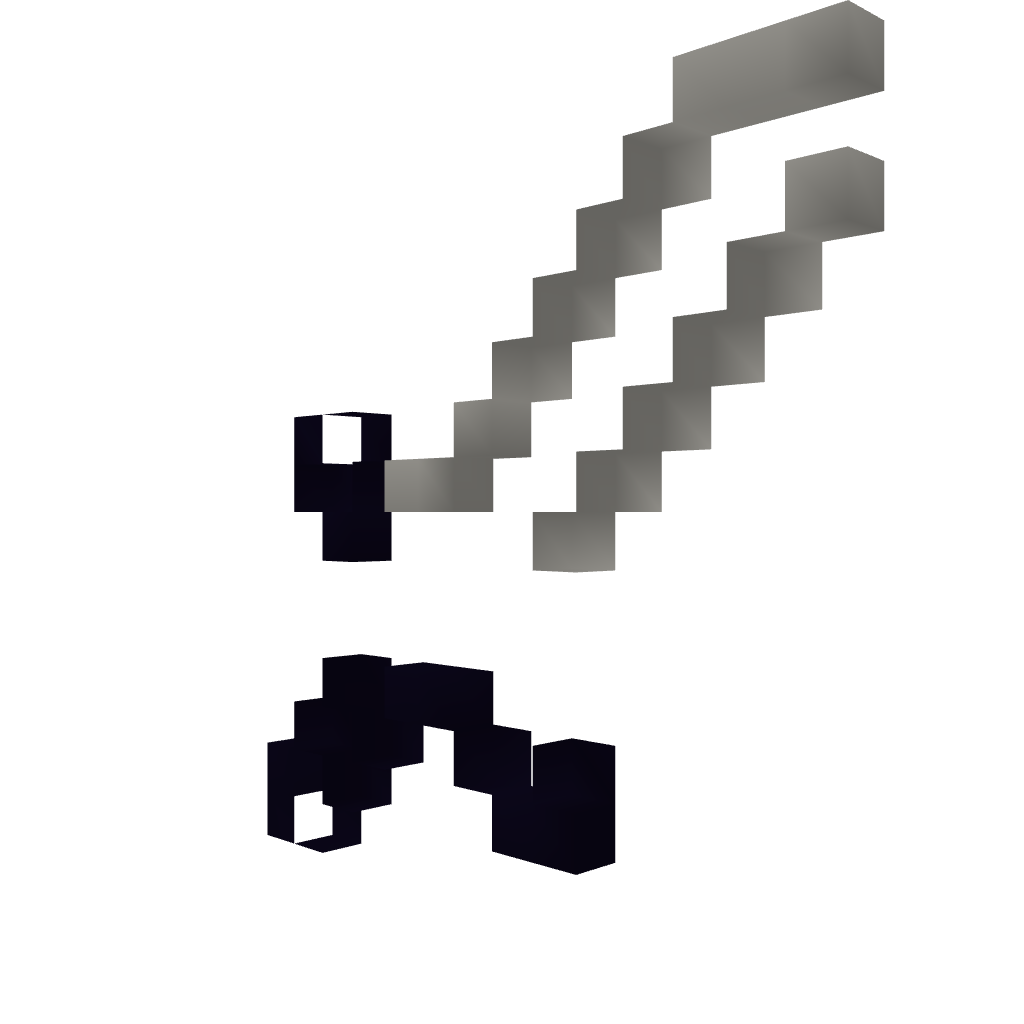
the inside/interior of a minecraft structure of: Ice sword